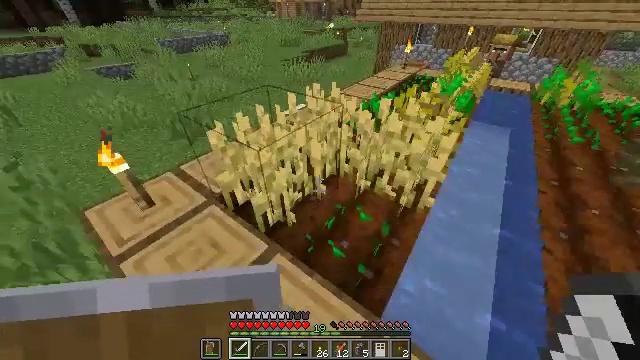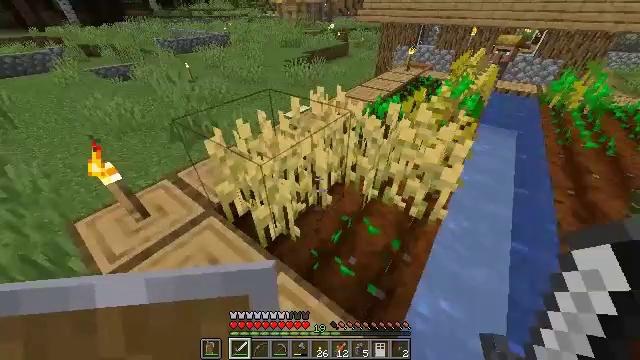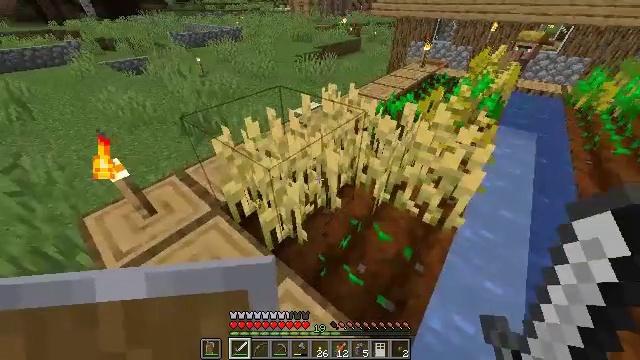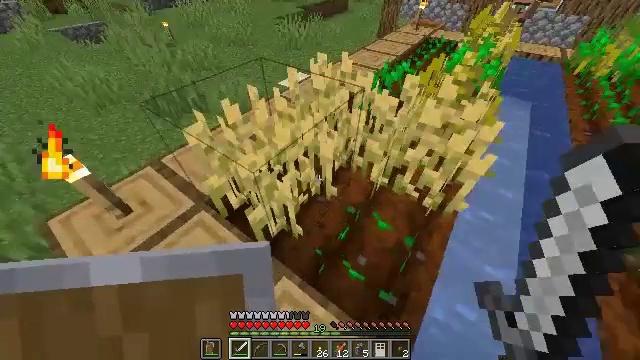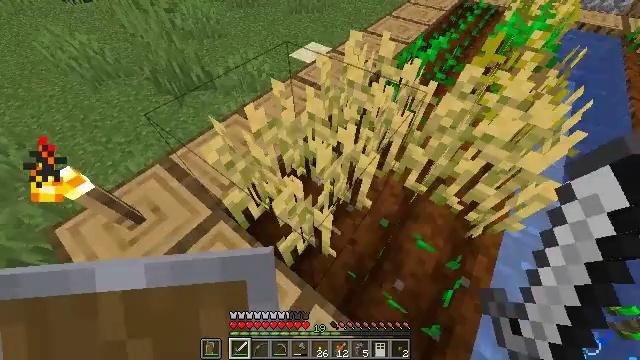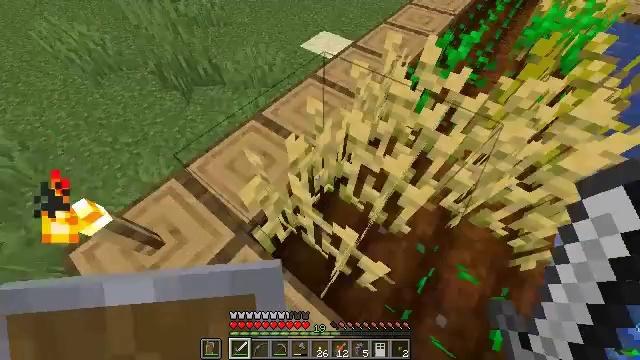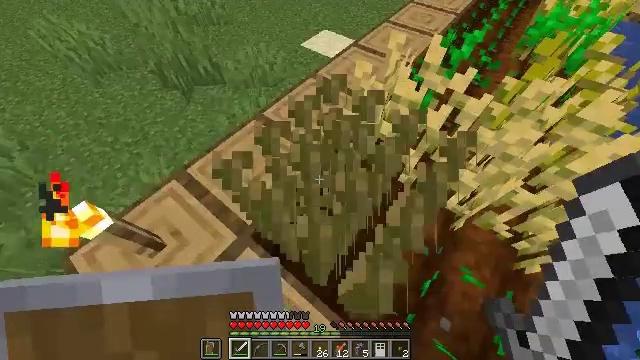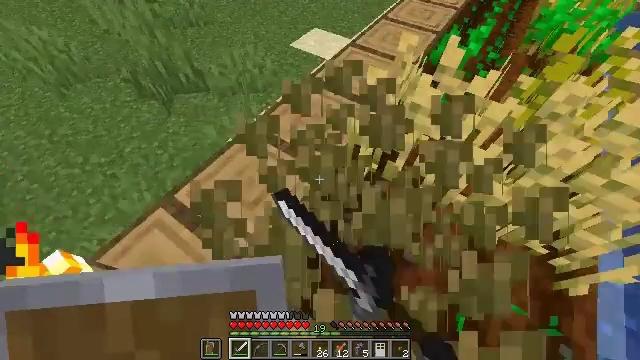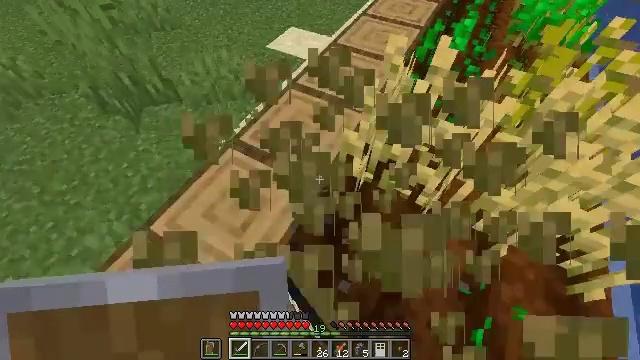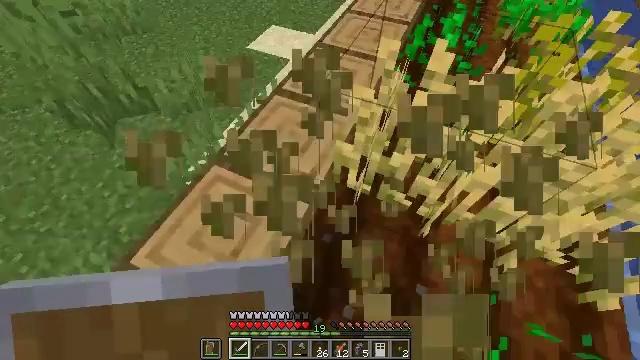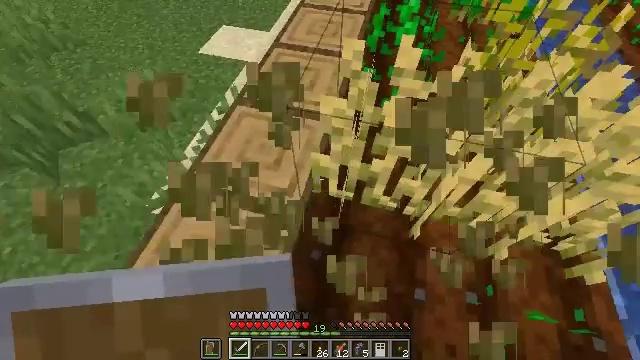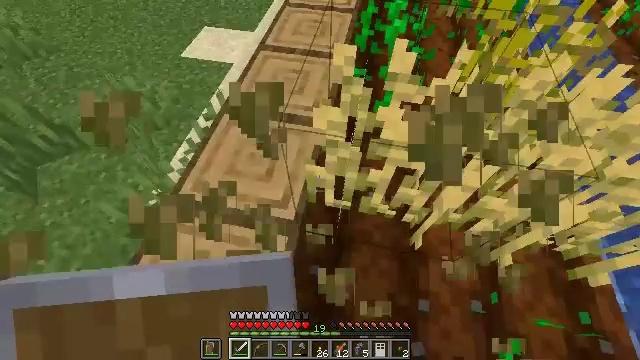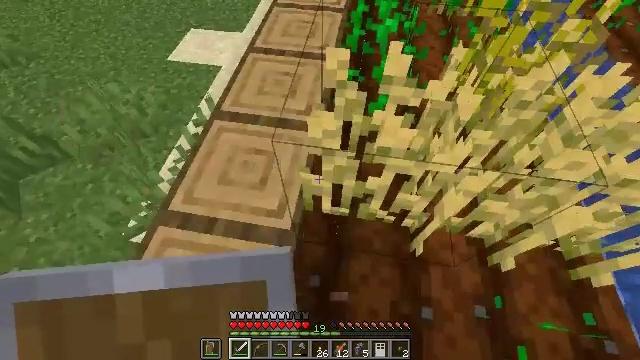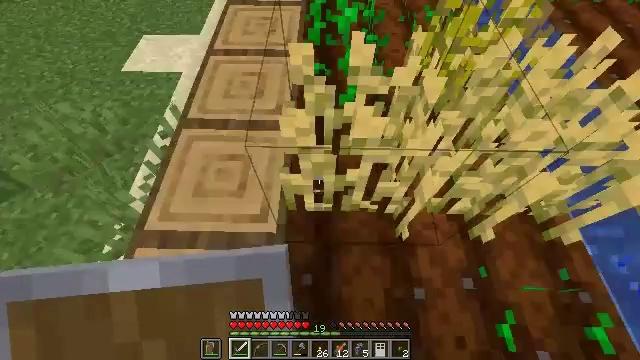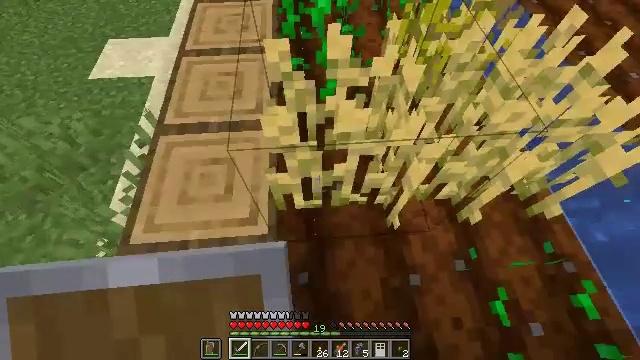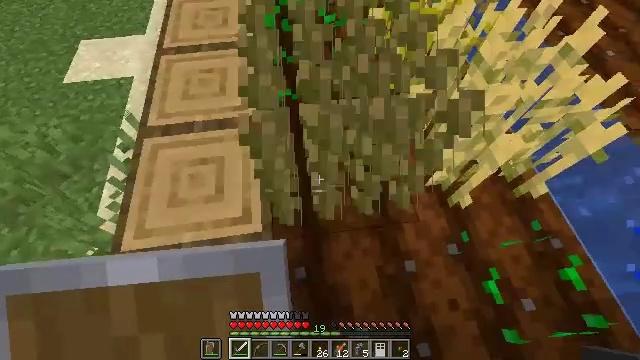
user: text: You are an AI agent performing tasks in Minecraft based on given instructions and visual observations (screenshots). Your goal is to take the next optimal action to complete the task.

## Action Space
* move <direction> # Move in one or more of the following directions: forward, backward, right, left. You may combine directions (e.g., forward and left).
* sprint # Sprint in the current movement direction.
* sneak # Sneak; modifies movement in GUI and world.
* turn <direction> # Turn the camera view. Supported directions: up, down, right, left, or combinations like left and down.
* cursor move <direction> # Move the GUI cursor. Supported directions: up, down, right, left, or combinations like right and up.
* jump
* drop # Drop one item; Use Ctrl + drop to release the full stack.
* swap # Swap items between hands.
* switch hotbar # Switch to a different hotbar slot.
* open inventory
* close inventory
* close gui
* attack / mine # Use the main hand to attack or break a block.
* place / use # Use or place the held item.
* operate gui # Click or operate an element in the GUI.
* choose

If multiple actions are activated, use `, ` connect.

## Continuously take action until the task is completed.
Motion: motion action
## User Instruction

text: Harvest wheat from the field.
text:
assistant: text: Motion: move forward
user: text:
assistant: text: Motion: move forward, turn left and down
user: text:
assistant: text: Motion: move forward and move left, turn right and down
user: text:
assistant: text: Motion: move forward and move left, turn left and down
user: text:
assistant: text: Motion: move forward and move left, turn down
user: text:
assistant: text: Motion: attack / mine
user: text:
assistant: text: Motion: turn right and up, attack / mine
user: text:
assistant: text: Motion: move forward, turn right
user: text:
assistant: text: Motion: move forward, turn right
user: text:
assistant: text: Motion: move forward, turn right and down
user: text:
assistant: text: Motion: turn right
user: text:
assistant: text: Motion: turn right
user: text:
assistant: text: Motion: turn right and down
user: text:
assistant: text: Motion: turn right and down
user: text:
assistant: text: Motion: turn right and down, attack / mine
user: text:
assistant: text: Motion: turn right and up, attack / mine
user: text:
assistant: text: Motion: turn right
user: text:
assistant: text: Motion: move forward, turn right and up
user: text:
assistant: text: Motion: move forward, turn right and up
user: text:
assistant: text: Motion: move forward, turn right
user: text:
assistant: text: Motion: attack / mine
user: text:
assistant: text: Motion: no_op
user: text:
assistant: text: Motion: move forward, turn left and up
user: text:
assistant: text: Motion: move forward, turn left and up
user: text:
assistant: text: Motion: move forward, turn left and up
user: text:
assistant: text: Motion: move forward, turn left and up
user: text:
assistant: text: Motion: no_op